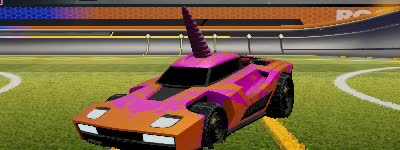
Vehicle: breakout